Question: I am running Jboss EAP 6.3.
I have this form:
'''
<%@ page language="java" contentType="text/html; charset=UTF-8"
pageEncoding="ISO-8859-1"%>
<!DOCTYPE html PUBLIC "-//W3C//DTD HTML 4.01 Transitional//EN" "http://www.w3.org/TR/html4/loose.dtd">
<html>
<head>
<meta http-equiv="Content-Type" content="text/html; charset=UTF-8">
<title>registrationPage.jsp</title>
</head>
<body>
<h1>Welcome to JBoss!</h1>
<div>
<p>You have successfully deployed a Java EE 6 web
application.</p>
</div>
<form id="reg" action="register.do" method="POST">
<h2>Member Registration</h2>
<table>
<tr>
<td style="text-align: right;"><label for="name">Name:</label>
</td>
<td><input type="text" id=name name="name"
value="${newMember.name}" /></td>
</tr>
<tr>
<td style="text-align: right;"><label for="email">Email:</label>
</td>
<td><input type="text" id="email" name="email"
value="${newMember.email}" /> <!-- <h:message for="email" errorClass="invalid" />-->
</td>
</tr>
<tr>
<td style="text-align: right;"><label
for="phoneNumber">Phone #:</label></td>
<td><input id="phoneNumber" name="phoneNumber"
type="text" value="${newMember.phoneNumber}" /></td>
</tr>
</table>
<p>
<input id="register" type="submit" value="Register" />
</p>
<p>
<label style="color: green;width: 100%;text-align: left;">${infoMessage}</label>
</p>
<p>
<label style="color: red; width: 100%;text-align: left;">${errorMessage}</label>
</p>
</form>
</body>
</html>
'''
I am pretty sure I didn't change anything since yesterday, but today I woke up and it now looks like this:

There are no errors as far as I can see.
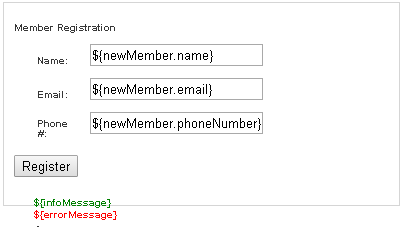
Answer: It has been solved by adding
'''
isELIgnored="false"
'''
to the page.
Like this:
'''
<%@ page language="java" contentType="text/html; charset=UTF-8" isELIgnored="false" pageEncoding="ISO-8859-1"%>
'''
Apparently EL expressions are ignored by default and you have to manually enable them.